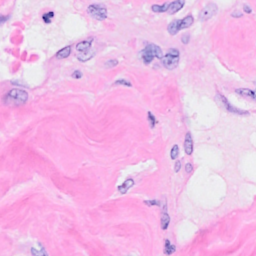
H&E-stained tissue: Breast